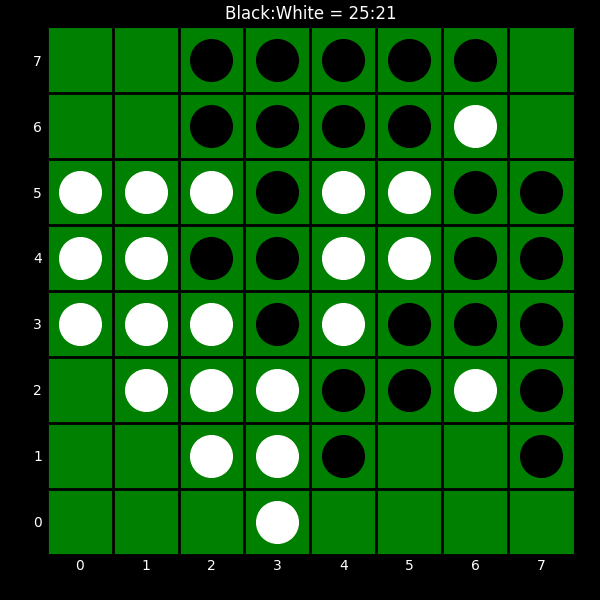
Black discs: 25
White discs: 21